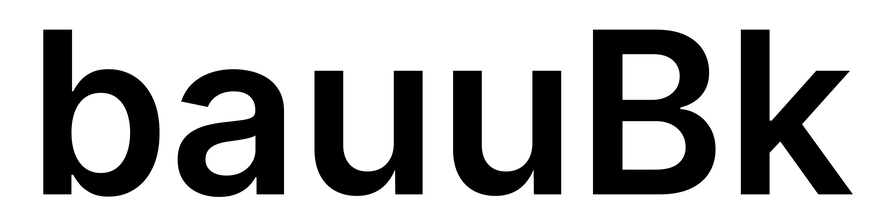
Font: Inter_SemiBold